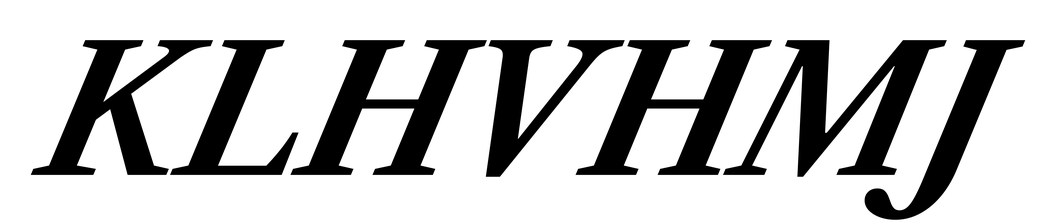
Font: LibreCaslonText-Italic_Bold_Italic